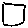
Label: square